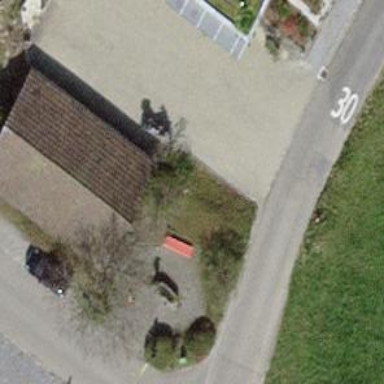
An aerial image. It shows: Brown bench in the vicinity.